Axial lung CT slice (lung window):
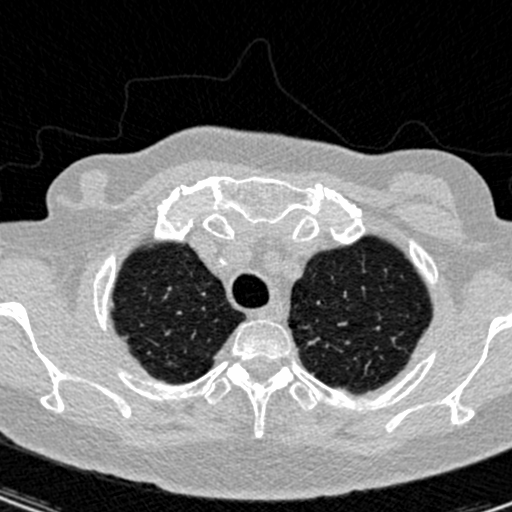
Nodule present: no